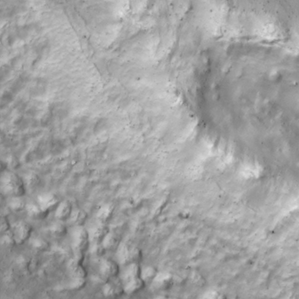
Label: non_frost